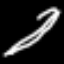
Label: pencil